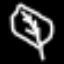
Label: leaf